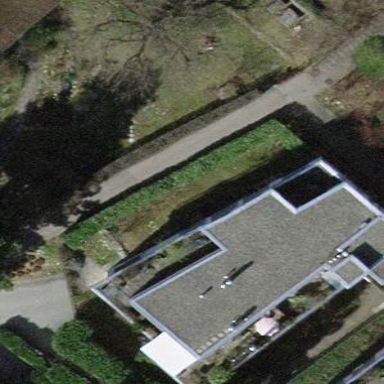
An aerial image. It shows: Close-up view of roof of building.